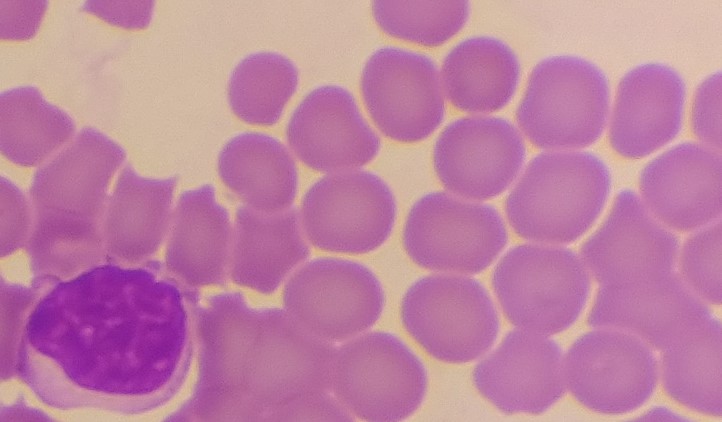
White blood cell type: Lymphocyte